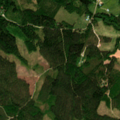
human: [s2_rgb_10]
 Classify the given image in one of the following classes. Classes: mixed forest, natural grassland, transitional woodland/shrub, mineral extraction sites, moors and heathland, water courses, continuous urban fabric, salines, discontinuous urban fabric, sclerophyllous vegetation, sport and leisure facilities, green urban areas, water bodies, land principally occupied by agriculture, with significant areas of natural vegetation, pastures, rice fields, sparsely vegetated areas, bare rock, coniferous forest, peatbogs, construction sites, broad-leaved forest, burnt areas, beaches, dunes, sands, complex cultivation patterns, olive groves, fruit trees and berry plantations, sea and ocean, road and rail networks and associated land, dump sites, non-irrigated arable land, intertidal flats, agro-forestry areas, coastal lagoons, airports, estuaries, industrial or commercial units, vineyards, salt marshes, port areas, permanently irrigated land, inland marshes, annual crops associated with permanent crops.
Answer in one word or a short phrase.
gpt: land principally occupied by agriculture, with significant areas of natural vegetation, coniferous forest, mixed forest, transitional woodland/shrub